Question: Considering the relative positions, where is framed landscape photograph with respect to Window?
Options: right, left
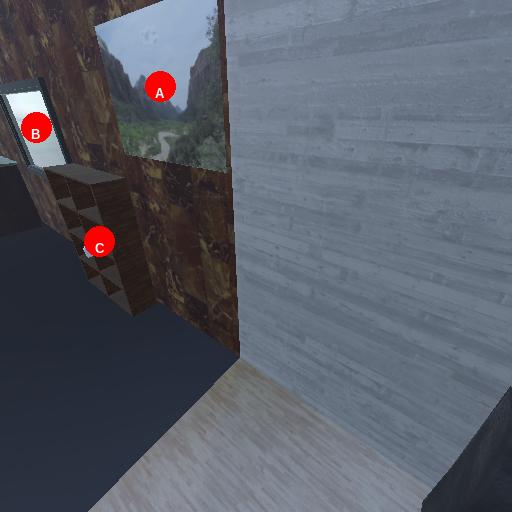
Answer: right